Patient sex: F
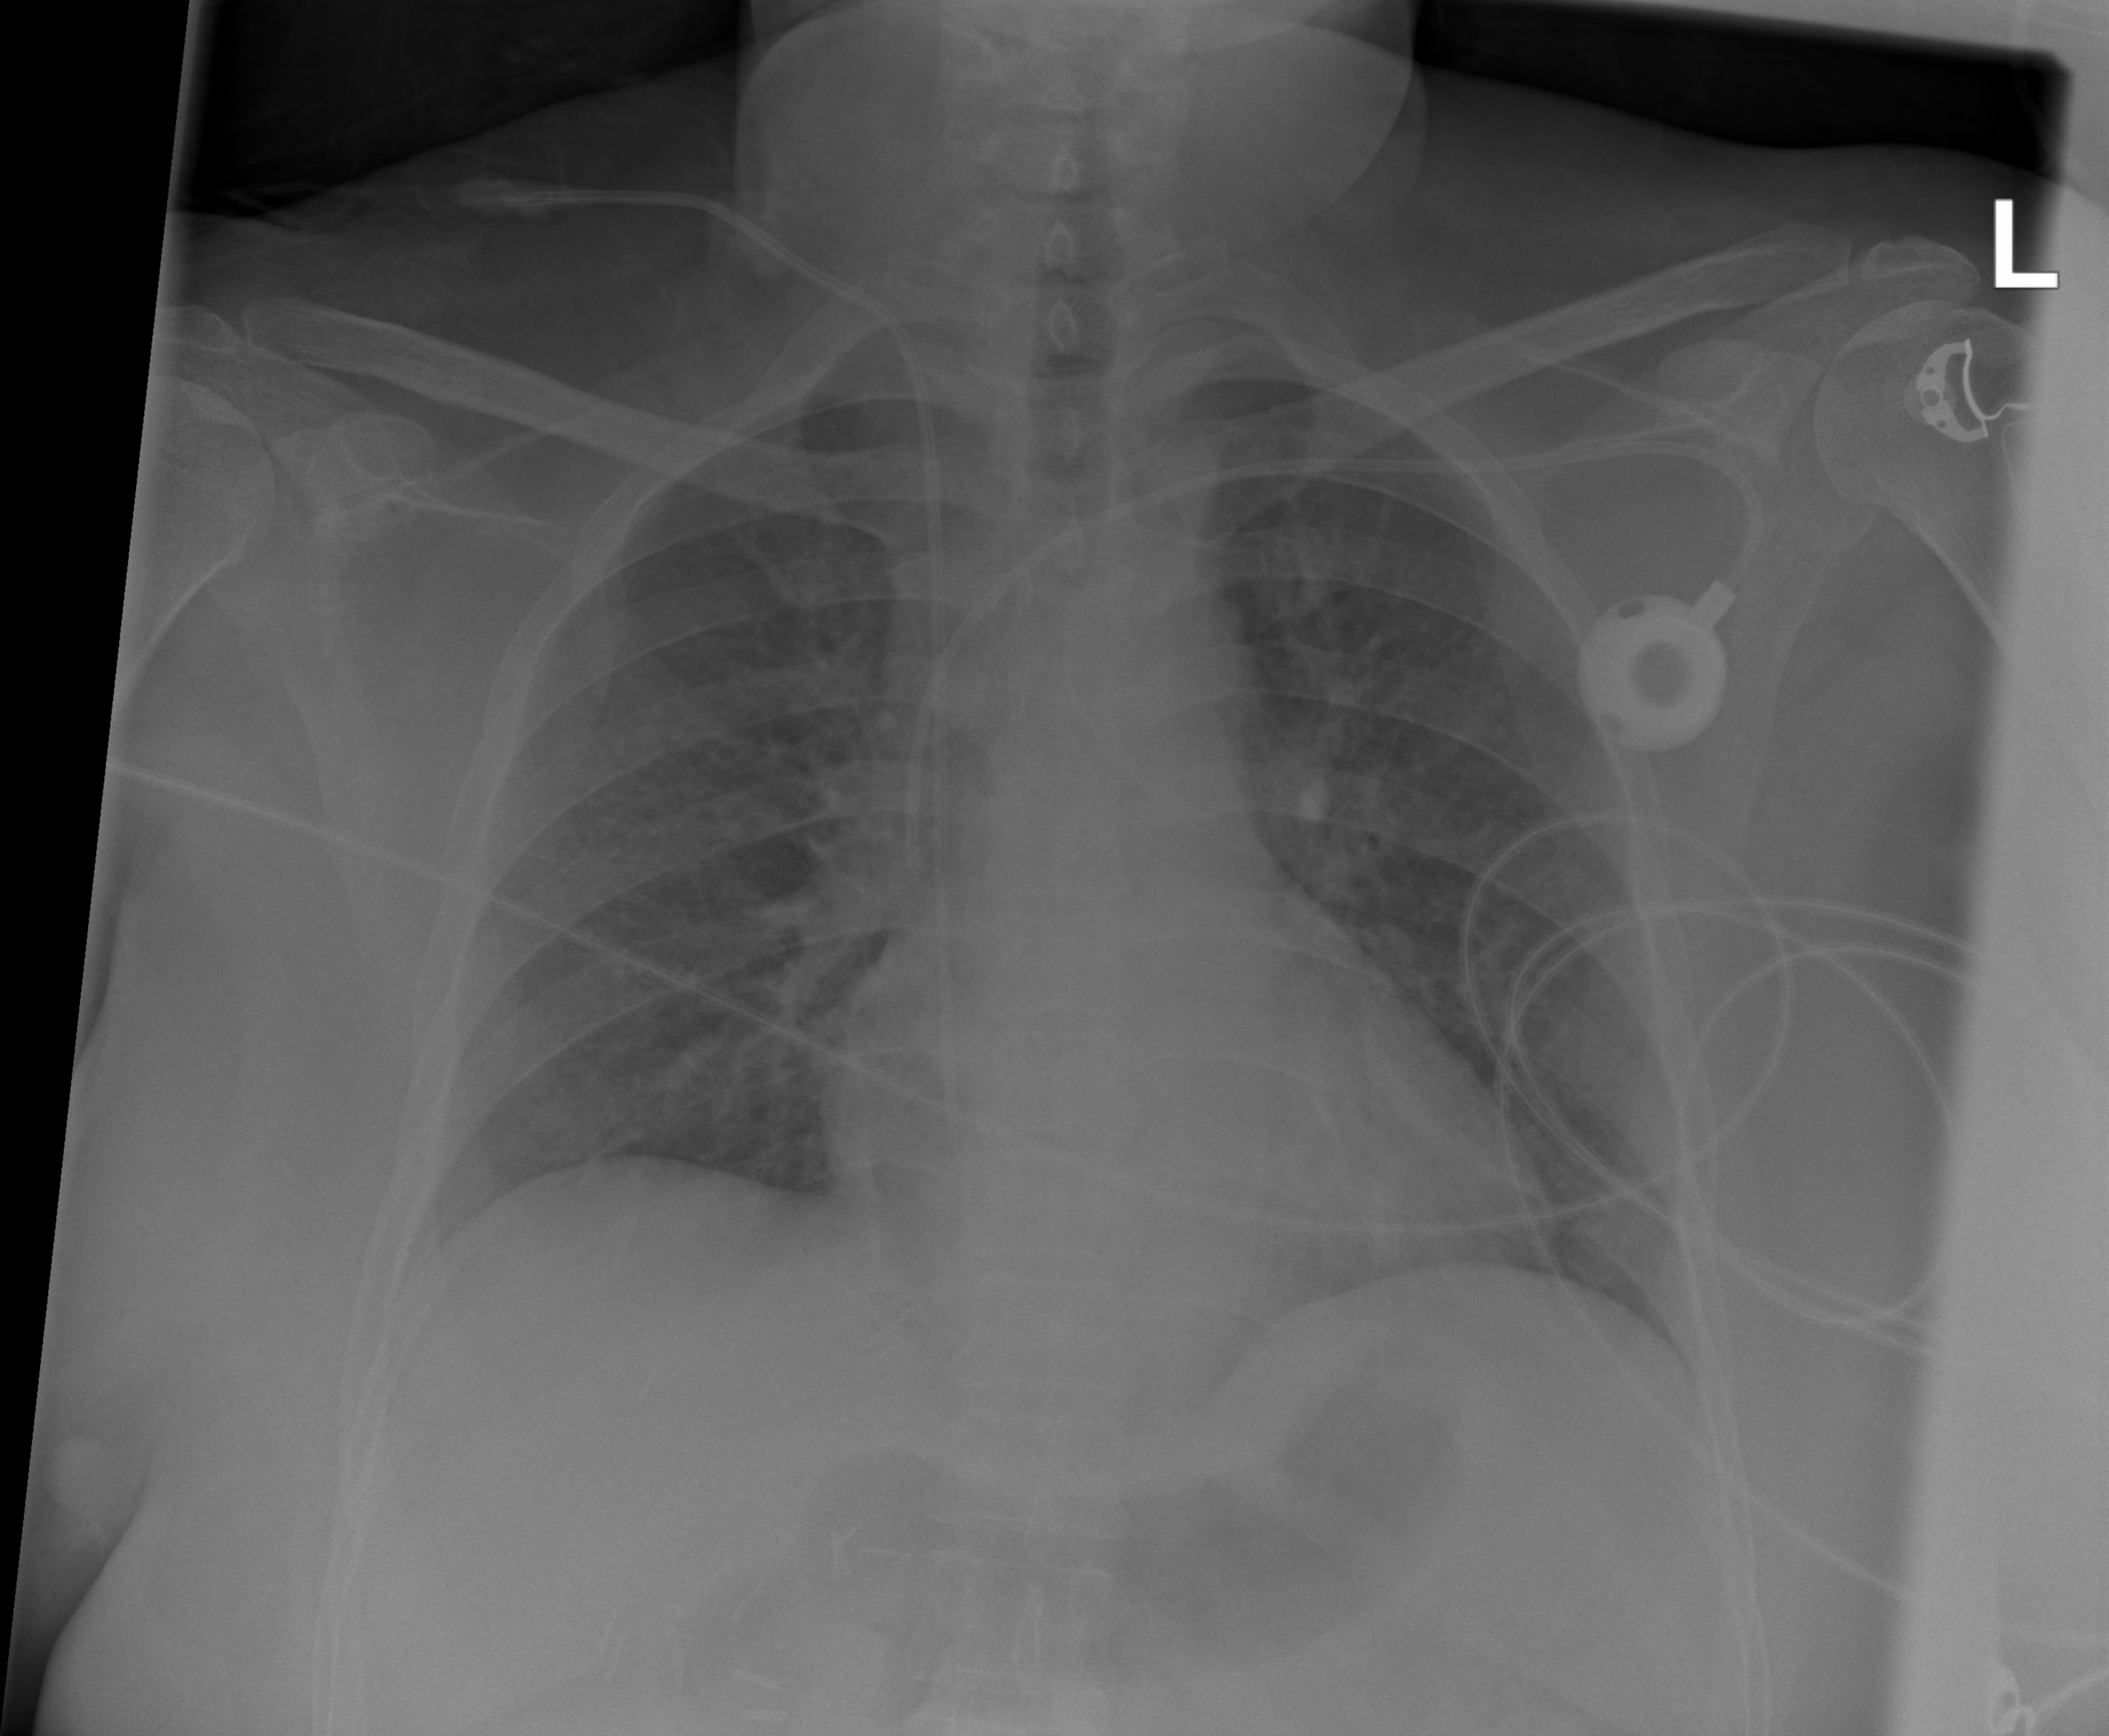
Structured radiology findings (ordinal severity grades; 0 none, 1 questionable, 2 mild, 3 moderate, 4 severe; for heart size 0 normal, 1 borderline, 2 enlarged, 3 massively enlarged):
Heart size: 2
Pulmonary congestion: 2
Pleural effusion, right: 0
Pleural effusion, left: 0
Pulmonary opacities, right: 0
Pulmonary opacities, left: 0
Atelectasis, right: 0
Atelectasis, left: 0